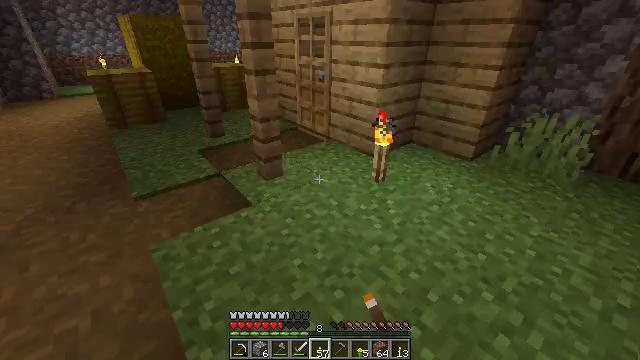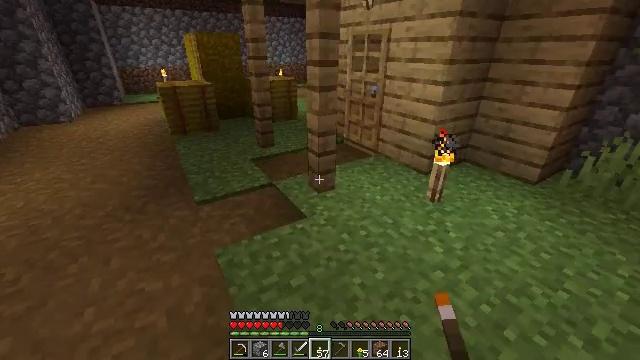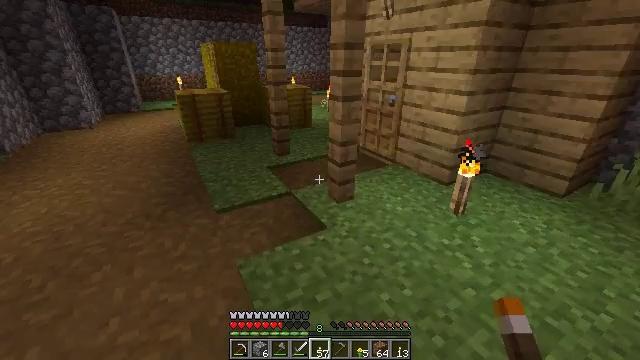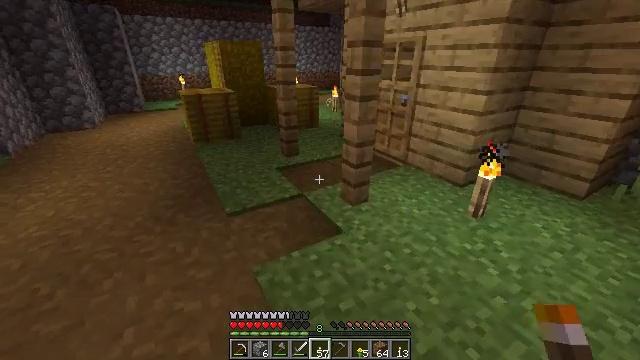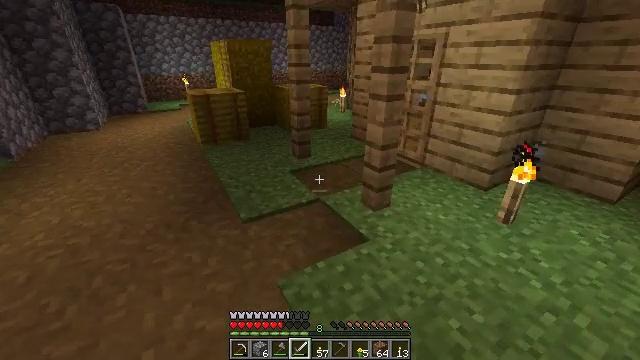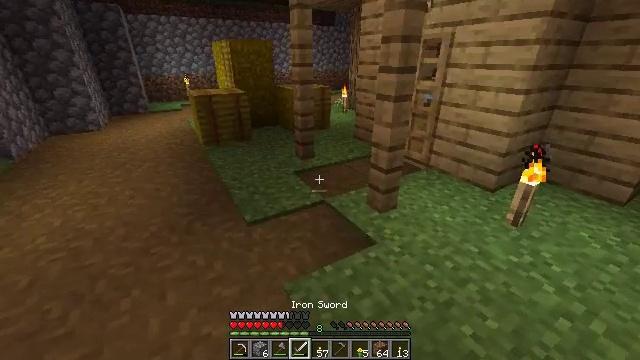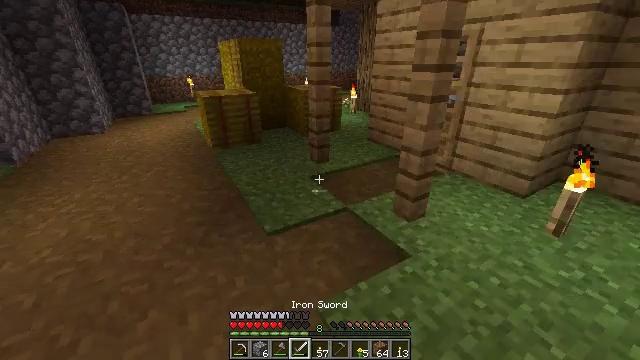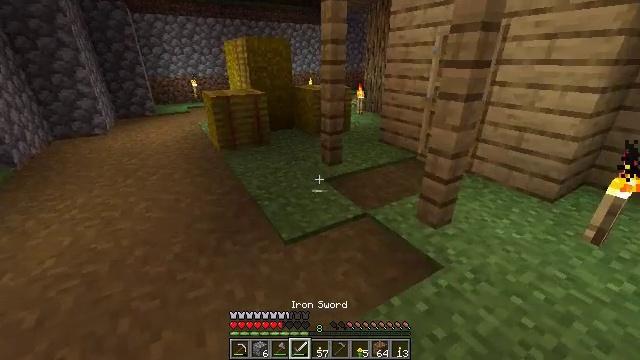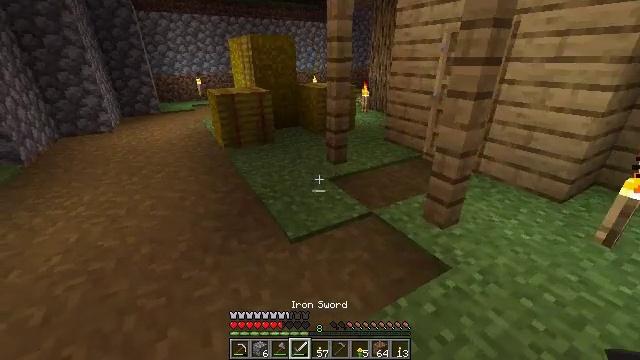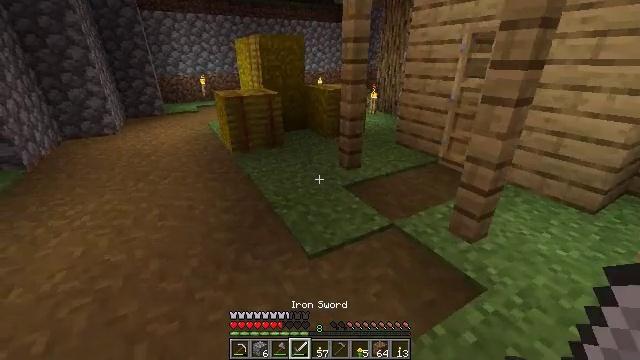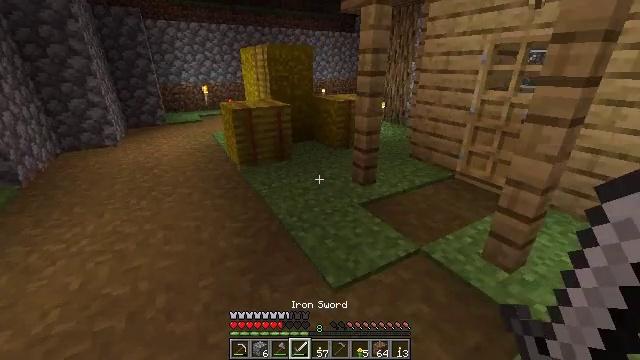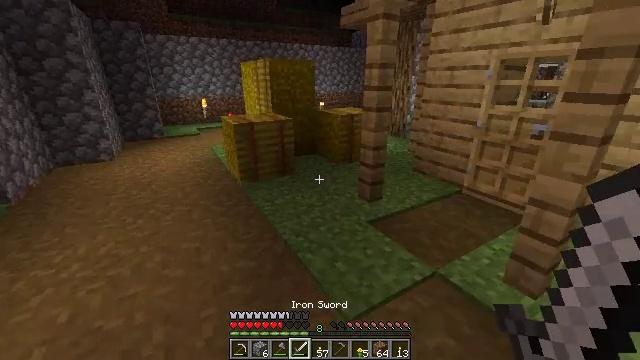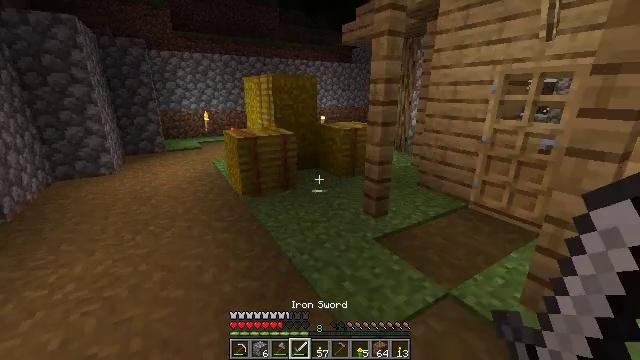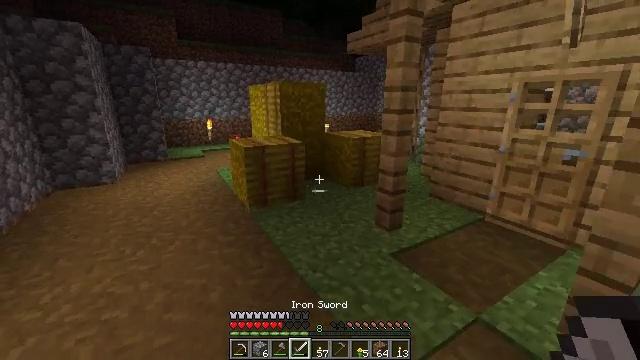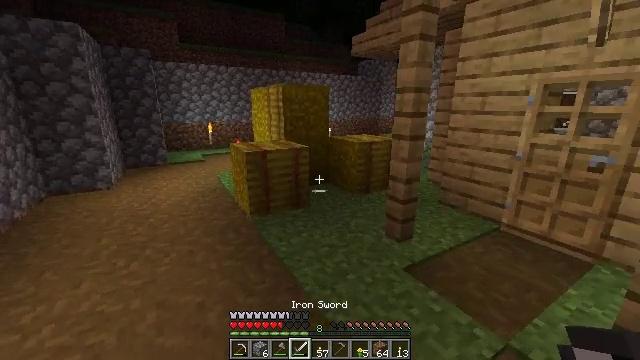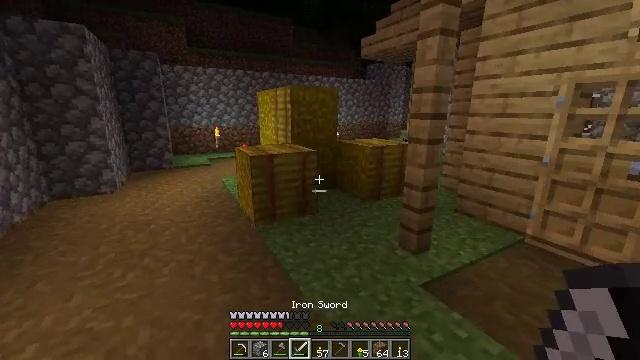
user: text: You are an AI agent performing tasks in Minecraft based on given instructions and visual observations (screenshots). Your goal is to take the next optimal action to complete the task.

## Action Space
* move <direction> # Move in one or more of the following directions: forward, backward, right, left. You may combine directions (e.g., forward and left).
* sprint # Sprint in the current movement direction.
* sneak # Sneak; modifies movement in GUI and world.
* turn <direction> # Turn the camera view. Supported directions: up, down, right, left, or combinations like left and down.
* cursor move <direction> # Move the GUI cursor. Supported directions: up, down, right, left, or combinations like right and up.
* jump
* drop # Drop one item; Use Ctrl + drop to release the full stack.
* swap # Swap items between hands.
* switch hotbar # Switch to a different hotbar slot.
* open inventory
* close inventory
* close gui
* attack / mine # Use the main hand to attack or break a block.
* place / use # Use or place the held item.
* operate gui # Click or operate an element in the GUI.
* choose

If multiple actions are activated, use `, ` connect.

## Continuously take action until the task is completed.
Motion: motion action
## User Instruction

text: Attack the hay block to get hay.
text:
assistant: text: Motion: move left, turn left and up
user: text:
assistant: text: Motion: move forward and move left, turn left and up
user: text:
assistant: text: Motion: move forward and move left
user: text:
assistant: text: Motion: move forward and move left, switch to hotbar 4
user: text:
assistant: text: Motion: move forward and move left, switch to hotbar 4
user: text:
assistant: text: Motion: move forward and move left, switch to hotbar 4
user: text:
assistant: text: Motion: move forward and move left, switch to hotbar 4
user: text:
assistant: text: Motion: move forward and move left, switch to hotbar 4
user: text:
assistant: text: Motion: move forward and move left
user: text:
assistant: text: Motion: move forward and move left, turn up
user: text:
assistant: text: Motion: move forward and move left, turn up
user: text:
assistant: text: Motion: move forward and move left, turn up
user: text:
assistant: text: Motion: move forward, turn up
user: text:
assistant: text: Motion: move forward
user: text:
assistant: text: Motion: move forward, turn left
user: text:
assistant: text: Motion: move forward, turn left
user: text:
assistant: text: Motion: move forward and move left, turn left, attack / mine
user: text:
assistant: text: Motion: move forward and move left, attack / mine
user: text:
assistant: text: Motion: move forward and move left, turn down, attack / mine
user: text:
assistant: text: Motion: move forward and move left, turn right and down, attack / mine
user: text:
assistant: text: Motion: move forward and move left, attack / mine
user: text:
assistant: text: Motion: move forward, attack / mine
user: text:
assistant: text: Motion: attack / mine
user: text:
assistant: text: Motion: attack / mine
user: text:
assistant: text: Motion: attack / mine
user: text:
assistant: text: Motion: attack / mine
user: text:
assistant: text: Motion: turn right, attack / mine
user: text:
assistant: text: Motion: turn right, attack / mine
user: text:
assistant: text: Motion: turn right, attack / mine
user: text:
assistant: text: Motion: attack / mine